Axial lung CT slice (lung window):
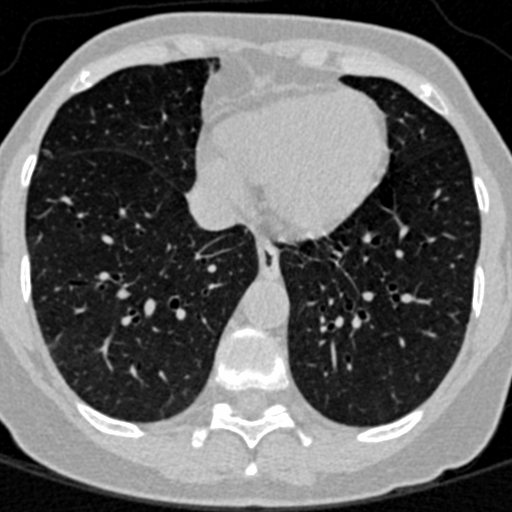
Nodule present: no